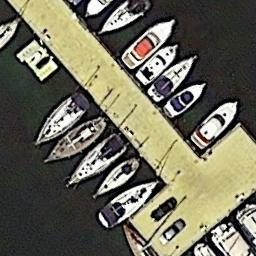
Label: harbor